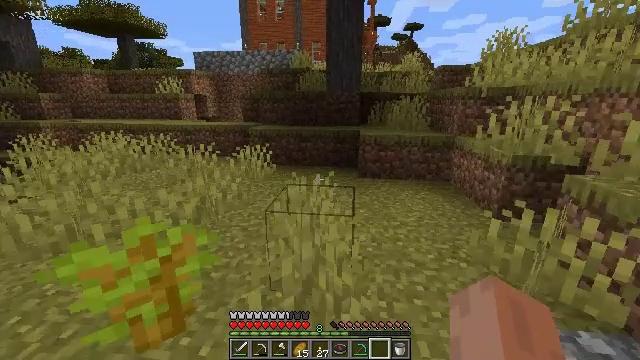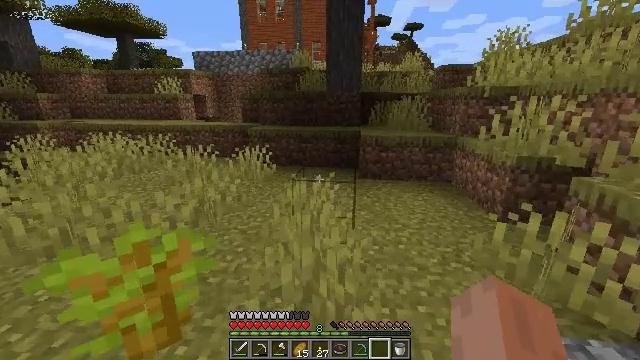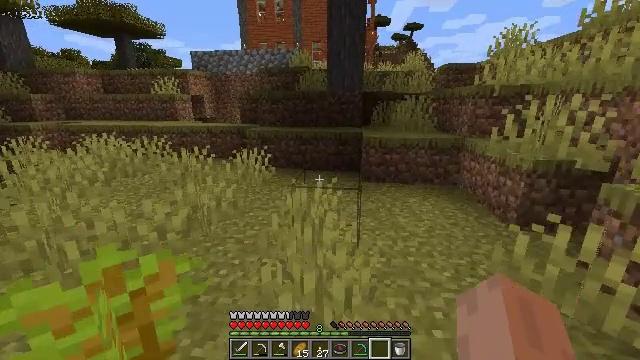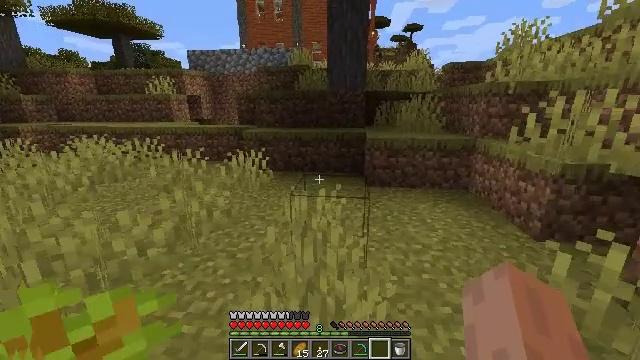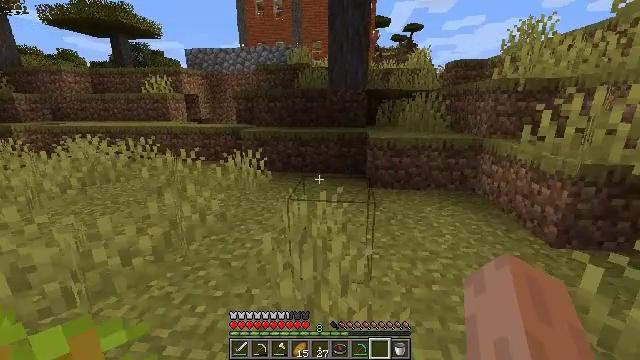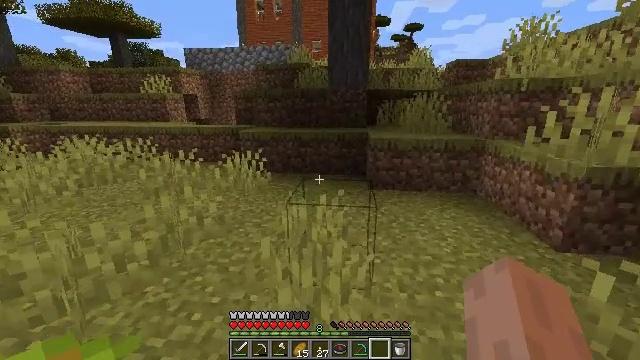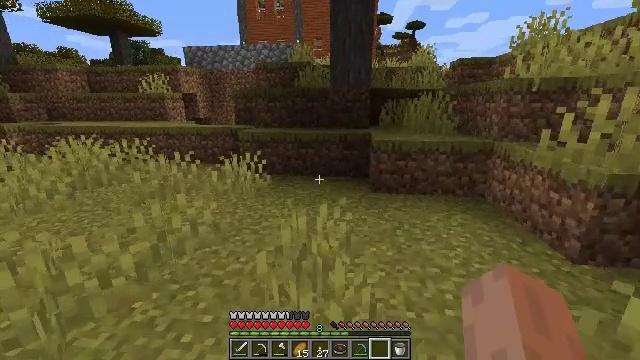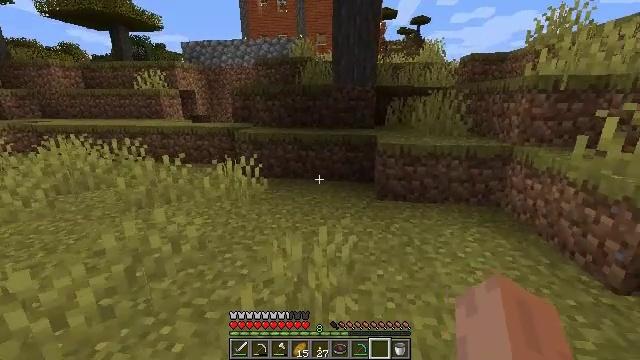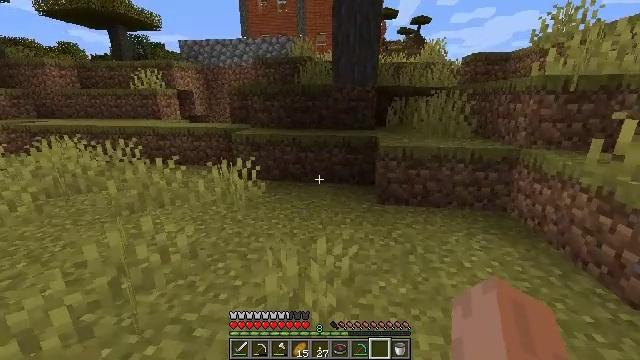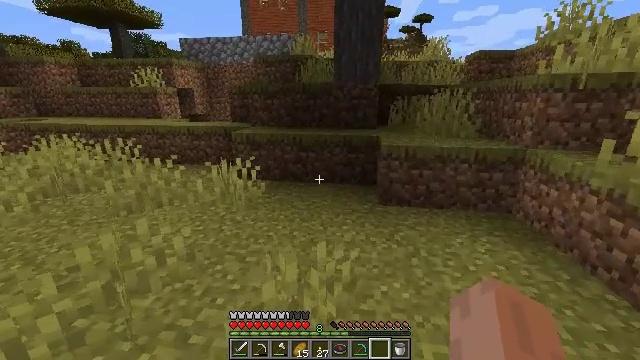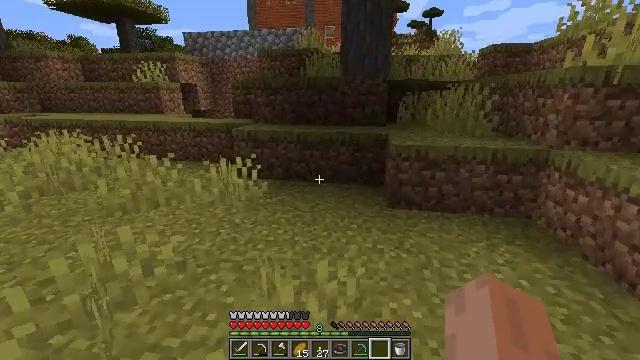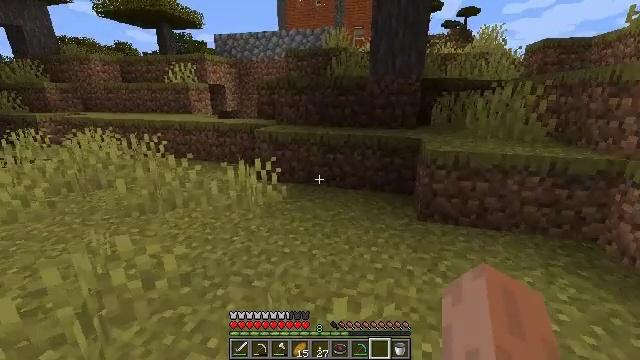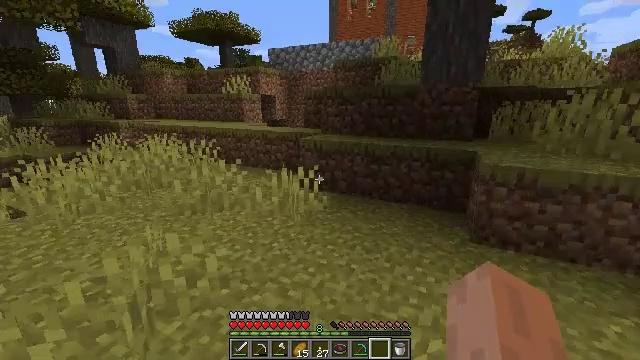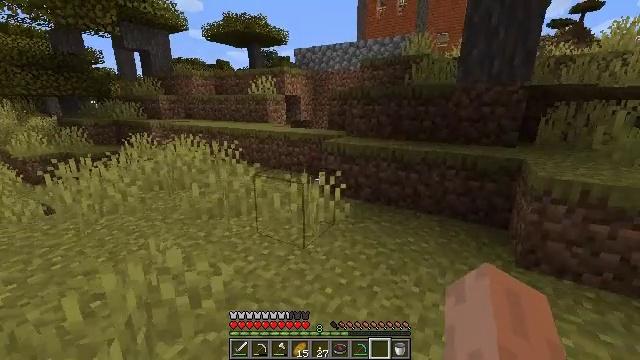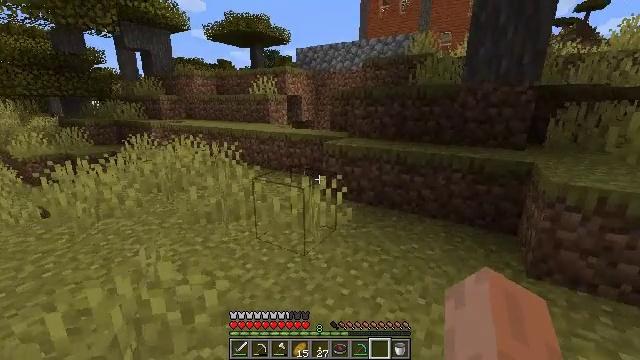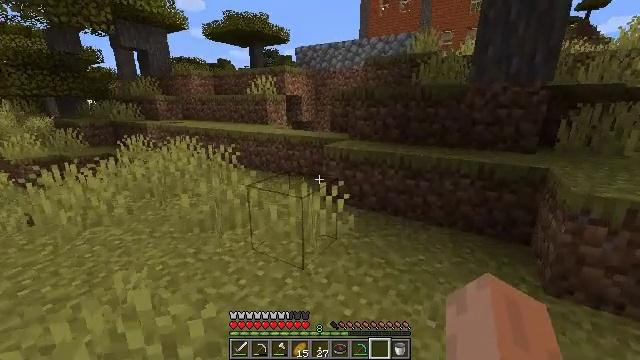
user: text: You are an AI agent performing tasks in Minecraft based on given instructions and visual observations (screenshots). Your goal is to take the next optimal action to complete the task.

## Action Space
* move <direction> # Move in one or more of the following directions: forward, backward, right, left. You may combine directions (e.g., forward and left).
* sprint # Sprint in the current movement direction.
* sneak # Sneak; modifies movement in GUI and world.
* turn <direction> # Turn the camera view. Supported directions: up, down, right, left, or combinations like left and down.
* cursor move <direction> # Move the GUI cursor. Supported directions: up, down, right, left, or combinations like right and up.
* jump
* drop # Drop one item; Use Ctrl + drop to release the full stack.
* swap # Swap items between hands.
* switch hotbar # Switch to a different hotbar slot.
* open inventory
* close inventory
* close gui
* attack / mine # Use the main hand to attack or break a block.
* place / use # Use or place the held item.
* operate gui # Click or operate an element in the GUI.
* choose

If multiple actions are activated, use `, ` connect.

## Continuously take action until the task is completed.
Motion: motion action
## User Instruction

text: Convert obsidian, diamonds, and a book into an enchanting table.
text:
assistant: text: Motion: move forward
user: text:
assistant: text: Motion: move forward
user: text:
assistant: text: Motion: move forward
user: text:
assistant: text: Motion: move forward
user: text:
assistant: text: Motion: move forward
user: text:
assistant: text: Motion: move forward
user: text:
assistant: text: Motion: move forward
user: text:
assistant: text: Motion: move forward
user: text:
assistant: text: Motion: move forward
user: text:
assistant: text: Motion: move forward, turn left
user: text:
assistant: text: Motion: move forward, turn left
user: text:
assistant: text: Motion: move forward, turn left and up
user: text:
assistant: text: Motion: move forward, turn left
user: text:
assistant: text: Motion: move forward
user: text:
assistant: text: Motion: move forward
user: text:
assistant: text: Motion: move forward
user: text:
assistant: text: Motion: move forward
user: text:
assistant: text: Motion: move forward
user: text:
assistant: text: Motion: move forward
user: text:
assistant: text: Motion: move forward
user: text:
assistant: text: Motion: move forward, turn right and up
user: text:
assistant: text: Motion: move forward, turn right and up
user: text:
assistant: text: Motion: move forward, turn right
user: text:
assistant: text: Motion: move forward
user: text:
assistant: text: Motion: move forward
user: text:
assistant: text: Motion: move forward
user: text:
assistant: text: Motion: move forward
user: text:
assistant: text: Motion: move forward
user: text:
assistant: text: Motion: move forward
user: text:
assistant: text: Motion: move forward